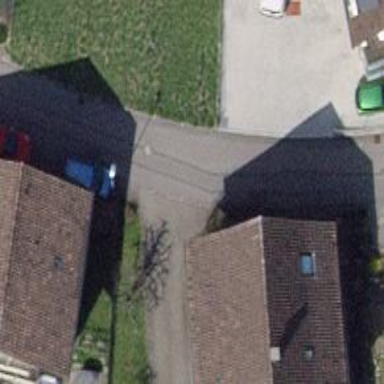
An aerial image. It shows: Residential road.